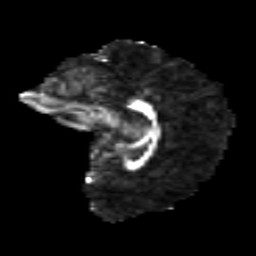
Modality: FA
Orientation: sagittal
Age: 12
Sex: female
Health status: ill
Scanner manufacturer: ge
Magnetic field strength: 3 T
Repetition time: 6.752 s
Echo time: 0.079 s